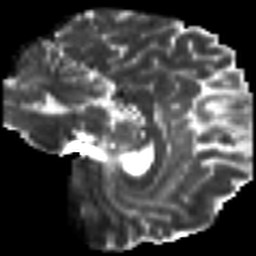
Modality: T2w
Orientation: sagittal
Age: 24
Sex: female
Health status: healthy
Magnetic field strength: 3 T
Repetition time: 8.4 s
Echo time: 0.0926 s